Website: lowes
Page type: account-selection
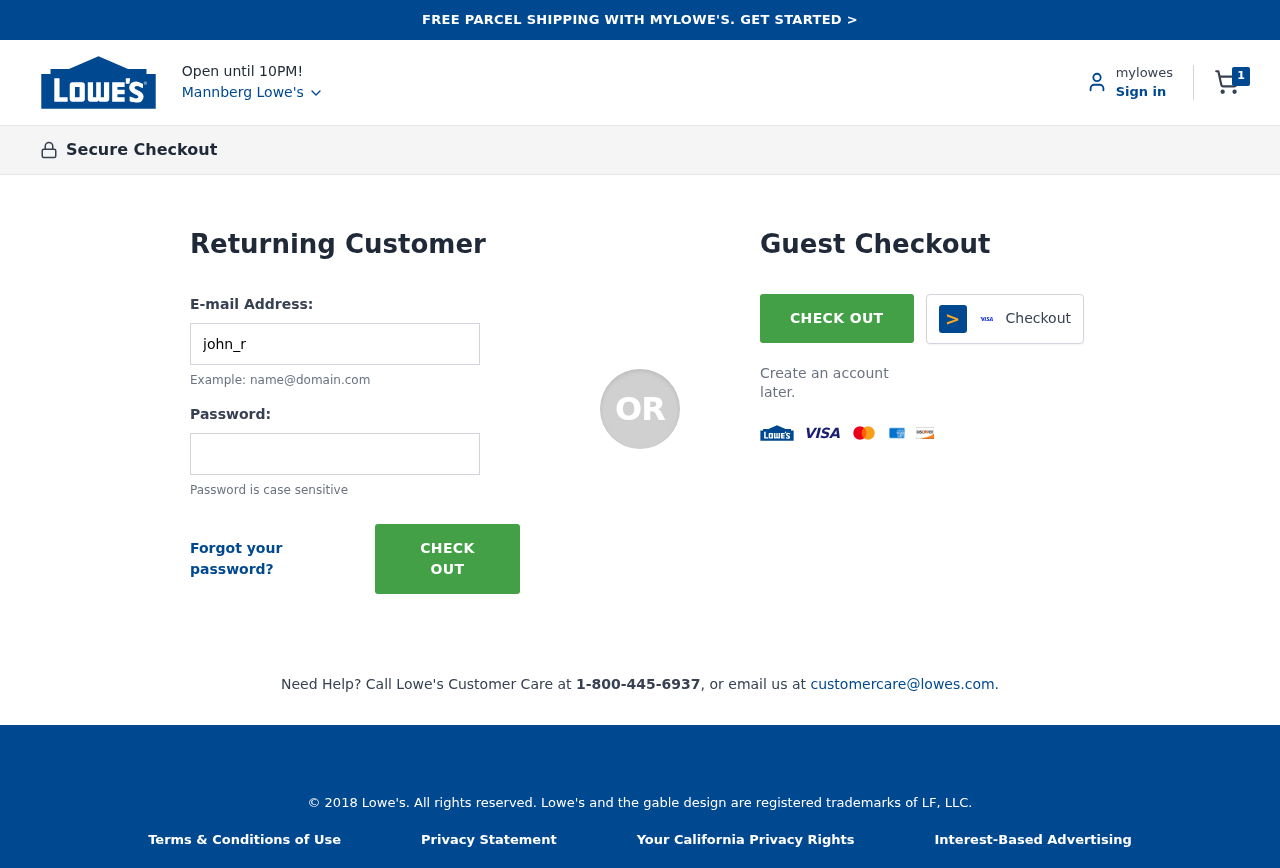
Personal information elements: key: PII_CITY
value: Mannberg Lowe's
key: PII_LOGIN_USERNAME
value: john_robinson
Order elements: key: ORDER_NUM_ITEMS
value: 1